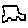
Label: car